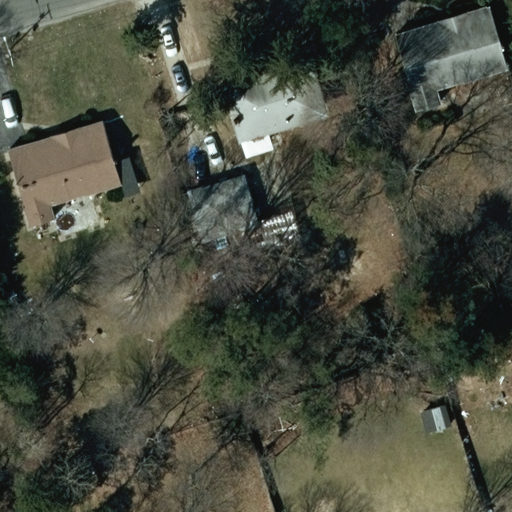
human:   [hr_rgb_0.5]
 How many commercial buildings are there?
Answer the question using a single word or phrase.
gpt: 0

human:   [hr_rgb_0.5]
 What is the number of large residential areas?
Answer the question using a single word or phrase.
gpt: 1

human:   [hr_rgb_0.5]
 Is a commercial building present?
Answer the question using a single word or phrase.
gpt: no

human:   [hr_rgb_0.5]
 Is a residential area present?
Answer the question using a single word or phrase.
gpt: yes

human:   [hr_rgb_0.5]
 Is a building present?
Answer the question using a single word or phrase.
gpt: yes

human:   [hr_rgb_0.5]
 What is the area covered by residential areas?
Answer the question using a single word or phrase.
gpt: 10621m2

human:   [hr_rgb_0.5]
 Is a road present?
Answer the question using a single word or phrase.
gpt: yes

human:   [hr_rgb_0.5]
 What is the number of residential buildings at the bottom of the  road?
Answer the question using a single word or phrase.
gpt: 3

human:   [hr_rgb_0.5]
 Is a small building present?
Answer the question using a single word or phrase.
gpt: no

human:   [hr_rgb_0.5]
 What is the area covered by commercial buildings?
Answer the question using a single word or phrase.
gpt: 0m2

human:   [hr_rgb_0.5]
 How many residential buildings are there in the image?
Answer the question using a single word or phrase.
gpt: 4

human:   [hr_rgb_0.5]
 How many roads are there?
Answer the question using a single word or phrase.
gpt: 1

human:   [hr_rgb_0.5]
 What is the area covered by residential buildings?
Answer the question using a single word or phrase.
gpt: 1074m2

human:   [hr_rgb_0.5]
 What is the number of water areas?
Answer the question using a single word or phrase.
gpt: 0

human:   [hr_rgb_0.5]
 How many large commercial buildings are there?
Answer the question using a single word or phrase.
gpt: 0

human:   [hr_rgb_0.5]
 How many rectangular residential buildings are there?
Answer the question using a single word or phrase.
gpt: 2

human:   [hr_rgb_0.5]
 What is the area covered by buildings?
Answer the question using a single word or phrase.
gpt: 1074m2

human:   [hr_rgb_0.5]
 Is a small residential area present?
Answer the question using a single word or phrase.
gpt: no

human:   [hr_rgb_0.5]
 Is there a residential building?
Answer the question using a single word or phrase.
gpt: yes

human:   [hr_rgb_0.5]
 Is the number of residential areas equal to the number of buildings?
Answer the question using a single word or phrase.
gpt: no

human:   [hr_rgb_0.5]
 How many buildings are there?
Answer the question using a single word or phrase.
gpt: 4

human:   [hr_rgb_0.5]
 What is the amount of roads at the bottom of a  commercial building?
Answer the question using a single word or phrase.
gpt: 0

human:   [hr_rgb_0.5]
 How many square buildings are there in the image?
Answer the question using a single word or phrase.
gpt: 0

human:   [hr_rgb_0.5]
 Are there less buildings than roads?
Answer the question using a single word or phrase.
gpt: no

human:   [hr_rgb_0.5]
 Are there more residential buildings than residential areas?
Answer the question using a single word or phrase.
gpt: yes

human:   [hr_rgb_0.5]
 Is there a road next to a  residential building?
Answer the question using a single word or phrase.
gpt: yes

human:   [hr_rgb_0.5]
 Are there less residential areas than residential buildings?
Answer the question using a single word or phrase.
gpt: yes

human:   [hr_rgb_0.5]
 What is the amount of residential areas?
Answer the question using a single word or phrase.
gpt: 1

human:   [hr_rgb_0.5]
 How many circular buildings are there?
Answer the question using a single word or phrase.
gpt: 0

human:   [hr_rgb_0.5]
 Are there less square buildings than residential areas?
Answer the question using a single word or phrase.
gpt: yes

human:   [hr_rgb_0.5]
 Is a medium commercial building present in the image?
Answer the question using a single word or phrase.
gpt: no

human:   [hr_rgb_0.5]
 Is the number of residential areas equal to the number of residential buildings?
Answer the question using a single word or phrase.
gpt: no

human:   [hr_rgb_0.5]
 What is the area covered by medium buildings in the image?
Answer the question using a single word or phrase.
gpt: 1074m2

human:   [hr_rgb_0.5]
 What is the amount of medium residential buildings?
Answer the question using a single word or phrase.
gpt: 4

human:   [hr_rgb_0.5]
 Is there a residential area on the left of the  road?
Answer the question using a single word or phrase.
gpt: no

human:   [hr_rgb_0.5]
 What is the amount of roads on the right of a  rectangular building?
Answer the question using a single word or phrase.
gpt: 0

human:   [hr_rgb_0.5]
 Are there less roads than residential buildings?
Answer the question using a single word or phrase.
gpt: yes

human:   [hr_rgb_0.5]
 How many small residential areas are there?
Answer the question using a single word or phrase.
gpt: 0

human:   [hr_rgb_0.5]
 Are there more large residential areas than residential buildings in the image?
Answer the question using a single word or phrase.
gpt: no

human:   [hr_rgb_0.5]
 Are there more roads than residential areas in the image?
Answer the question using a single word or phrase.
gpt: no

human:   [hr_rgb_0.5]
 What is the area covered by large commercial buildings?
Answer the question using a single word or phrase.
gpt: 0m2

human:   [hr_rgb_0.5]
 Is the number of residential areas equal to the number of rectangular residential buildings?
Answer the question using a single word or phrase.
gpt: no

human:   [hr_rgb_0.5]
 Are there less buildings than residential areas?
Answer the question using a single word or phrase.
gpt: no

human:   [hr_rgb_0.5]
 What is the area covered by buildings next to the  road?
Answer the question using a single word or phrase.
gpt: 1074m2

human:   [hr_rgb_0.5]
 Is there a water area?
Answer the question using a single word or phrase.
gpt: no

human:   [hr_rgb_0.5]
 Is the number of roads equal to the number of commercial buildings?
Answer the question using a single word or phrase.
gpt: no

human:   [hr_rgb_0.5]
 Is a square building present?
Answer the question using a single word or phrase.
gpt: no

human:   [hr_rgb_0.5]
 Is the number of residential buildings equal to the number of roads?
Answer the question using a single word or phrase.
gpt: no

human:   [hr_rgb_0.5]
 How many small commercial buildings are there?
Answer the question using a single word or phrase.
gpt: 0

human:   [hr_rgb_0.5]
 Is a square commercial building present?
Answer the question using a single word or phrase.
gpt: no

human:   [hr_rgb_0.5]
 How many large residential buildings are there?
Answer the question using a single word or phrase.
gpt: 0

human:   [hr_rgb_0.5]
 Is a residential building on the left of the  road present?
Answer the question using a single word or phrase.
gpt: no

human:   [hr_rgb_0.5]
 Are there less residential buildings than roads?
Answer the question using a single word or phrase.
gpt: no

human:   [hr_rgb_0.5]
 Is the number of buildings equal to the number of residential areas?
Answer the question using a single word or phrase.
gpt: no

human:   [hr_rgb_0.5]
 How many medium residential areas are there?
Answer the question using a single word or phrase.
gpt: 0

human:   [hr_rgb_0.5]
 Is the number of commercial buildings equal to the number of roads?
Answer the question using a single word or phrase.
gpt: no

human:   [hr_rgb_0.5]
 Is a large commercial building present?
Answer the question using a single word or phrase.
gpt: no

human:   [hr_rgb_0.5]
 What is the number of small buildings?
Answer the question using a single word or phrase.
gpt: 0

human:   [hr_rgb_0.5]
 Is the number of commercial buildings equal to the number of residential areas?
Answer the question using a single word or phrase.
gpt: no

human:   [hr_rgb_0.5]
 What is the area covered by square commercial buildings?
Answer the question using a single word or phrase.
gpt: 0m2

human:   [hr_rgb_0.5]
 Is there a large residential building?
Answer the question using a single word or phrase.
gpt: no

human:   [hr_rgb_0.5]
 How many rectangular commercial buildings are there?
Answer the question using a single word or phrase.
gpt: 0

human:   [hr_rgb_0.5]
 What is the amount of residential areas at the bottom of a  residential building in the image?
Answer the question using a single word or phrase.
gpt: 0

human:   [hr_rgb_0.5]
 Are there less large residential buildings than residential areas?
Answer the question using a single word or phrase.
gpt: yes